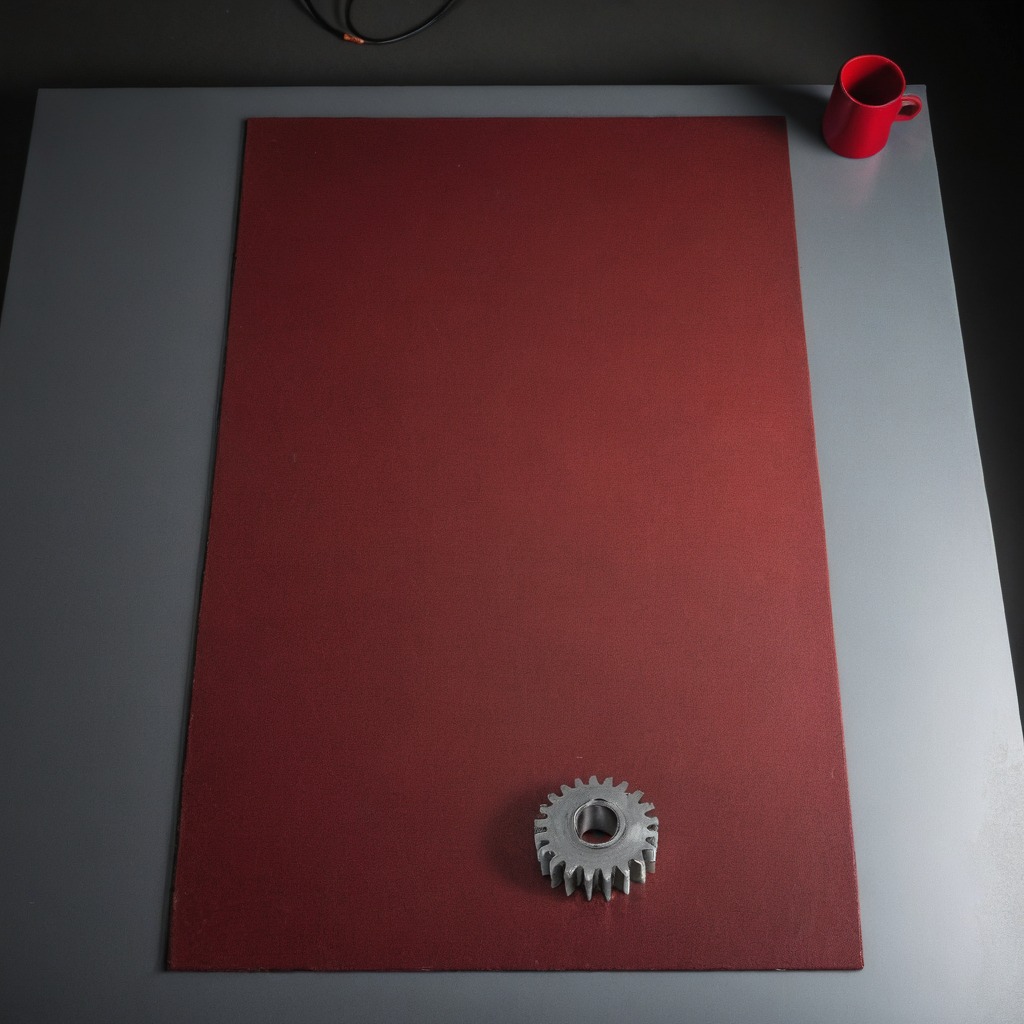
A steel gear with teeth is lying on a clean granite tabletop covered with a red rubber mat inside a workshop under bright overhead lighting crisp shadows high clarity worn but beneath the mat